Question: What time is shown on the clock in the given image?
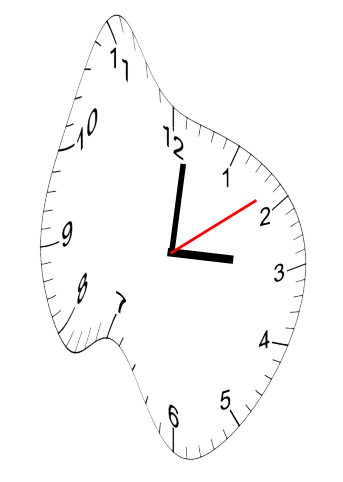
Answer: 03:01:09